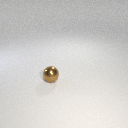
small brown metal sphere